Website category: university
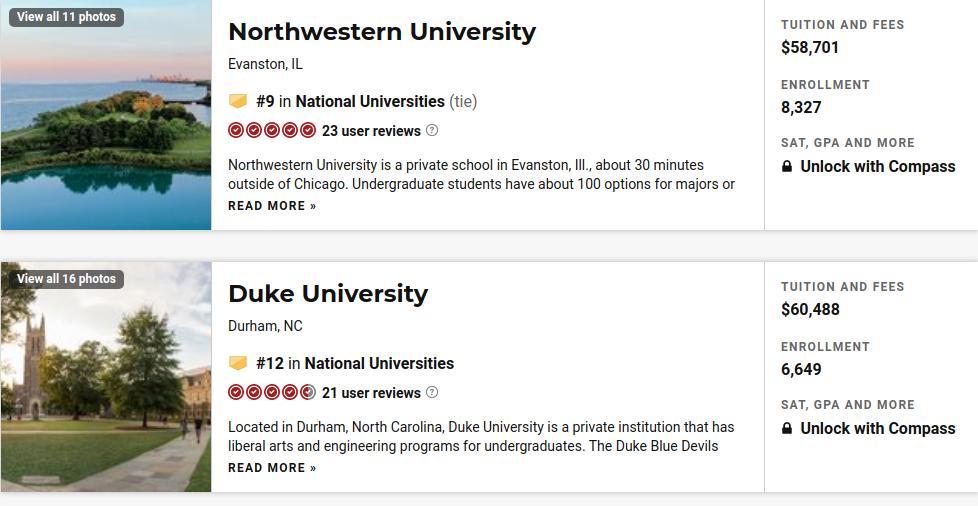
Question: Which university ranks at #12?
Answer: Duke University

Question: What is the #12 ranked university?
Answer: Duke University

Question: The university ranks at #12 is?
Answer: Duke University

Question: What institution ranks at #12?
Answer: Duke University